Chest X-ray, PA view. Patient: 42 years old, sex F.
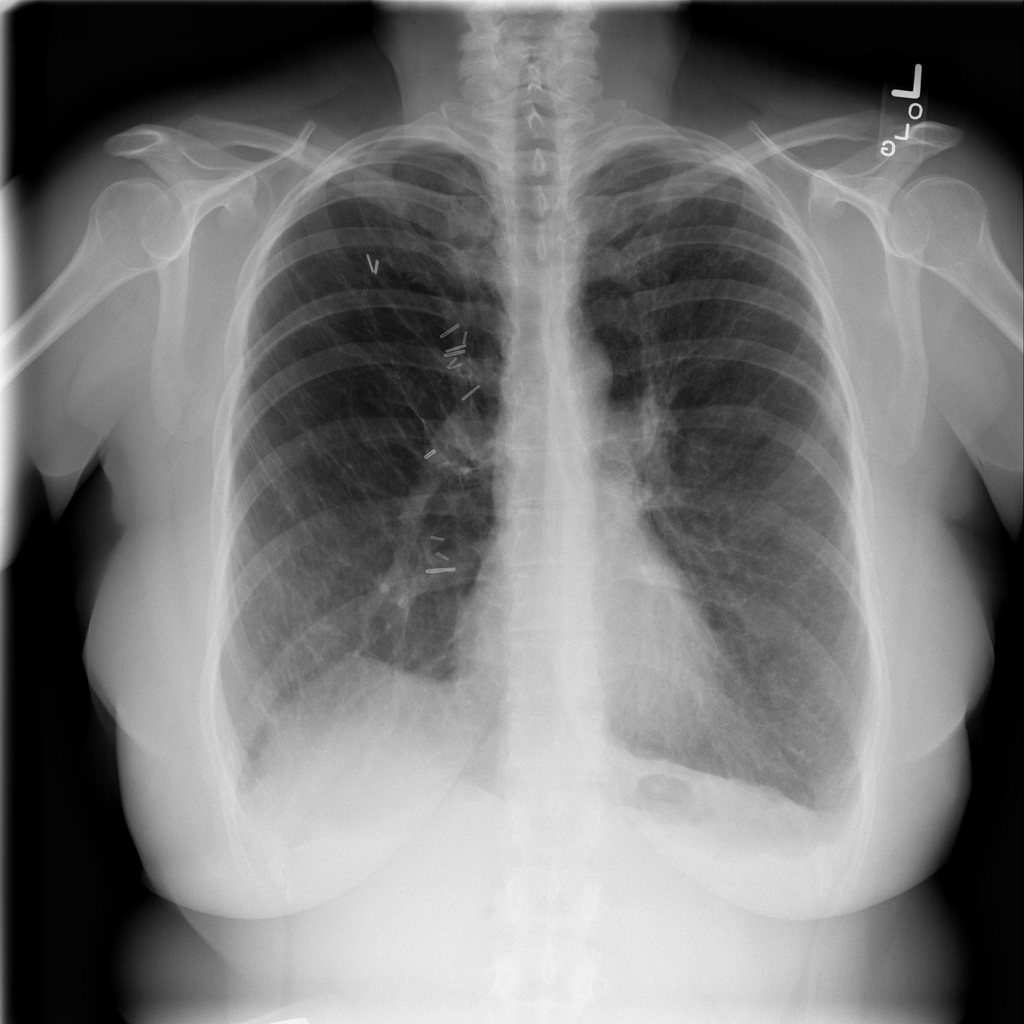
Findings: Fibrosis